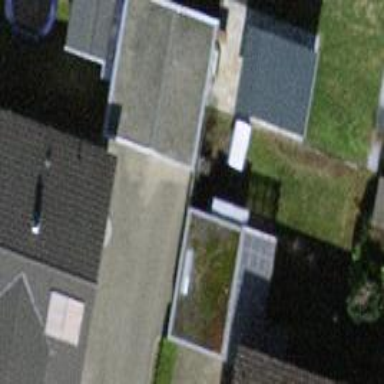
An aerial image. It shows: Garage.